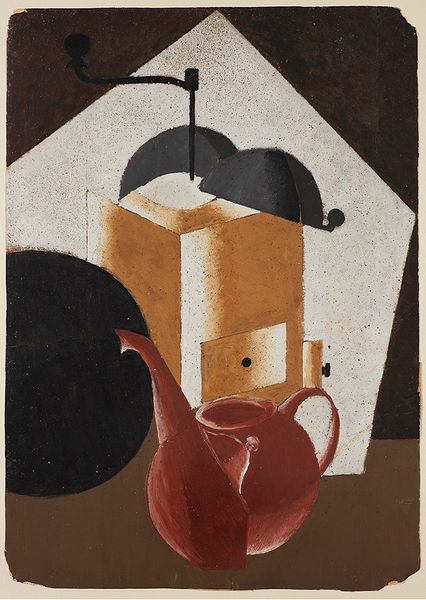
Titel: Coffee Grinder and Teacup, Coffee Grinder and Teacup
Künstler: Aleksandr Aleksandrovich Vesnin
Standort: Amherst (Massachusetts, USA)
Institution: Mead Art Museum, Amherst College
Schlagwörter: kubismus, braun, schwarz, weiss, teller, öl, kanne, stilleben, stillleben, abstrakt, lamp, red, white, black, table, tea, kaffee, brown, pot, orange, light, kuben, kubisch, fünfeck, circle, kann, kaffeemühle, tea pot, kettle, teakettle